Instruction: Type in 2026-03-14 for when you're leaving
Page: home
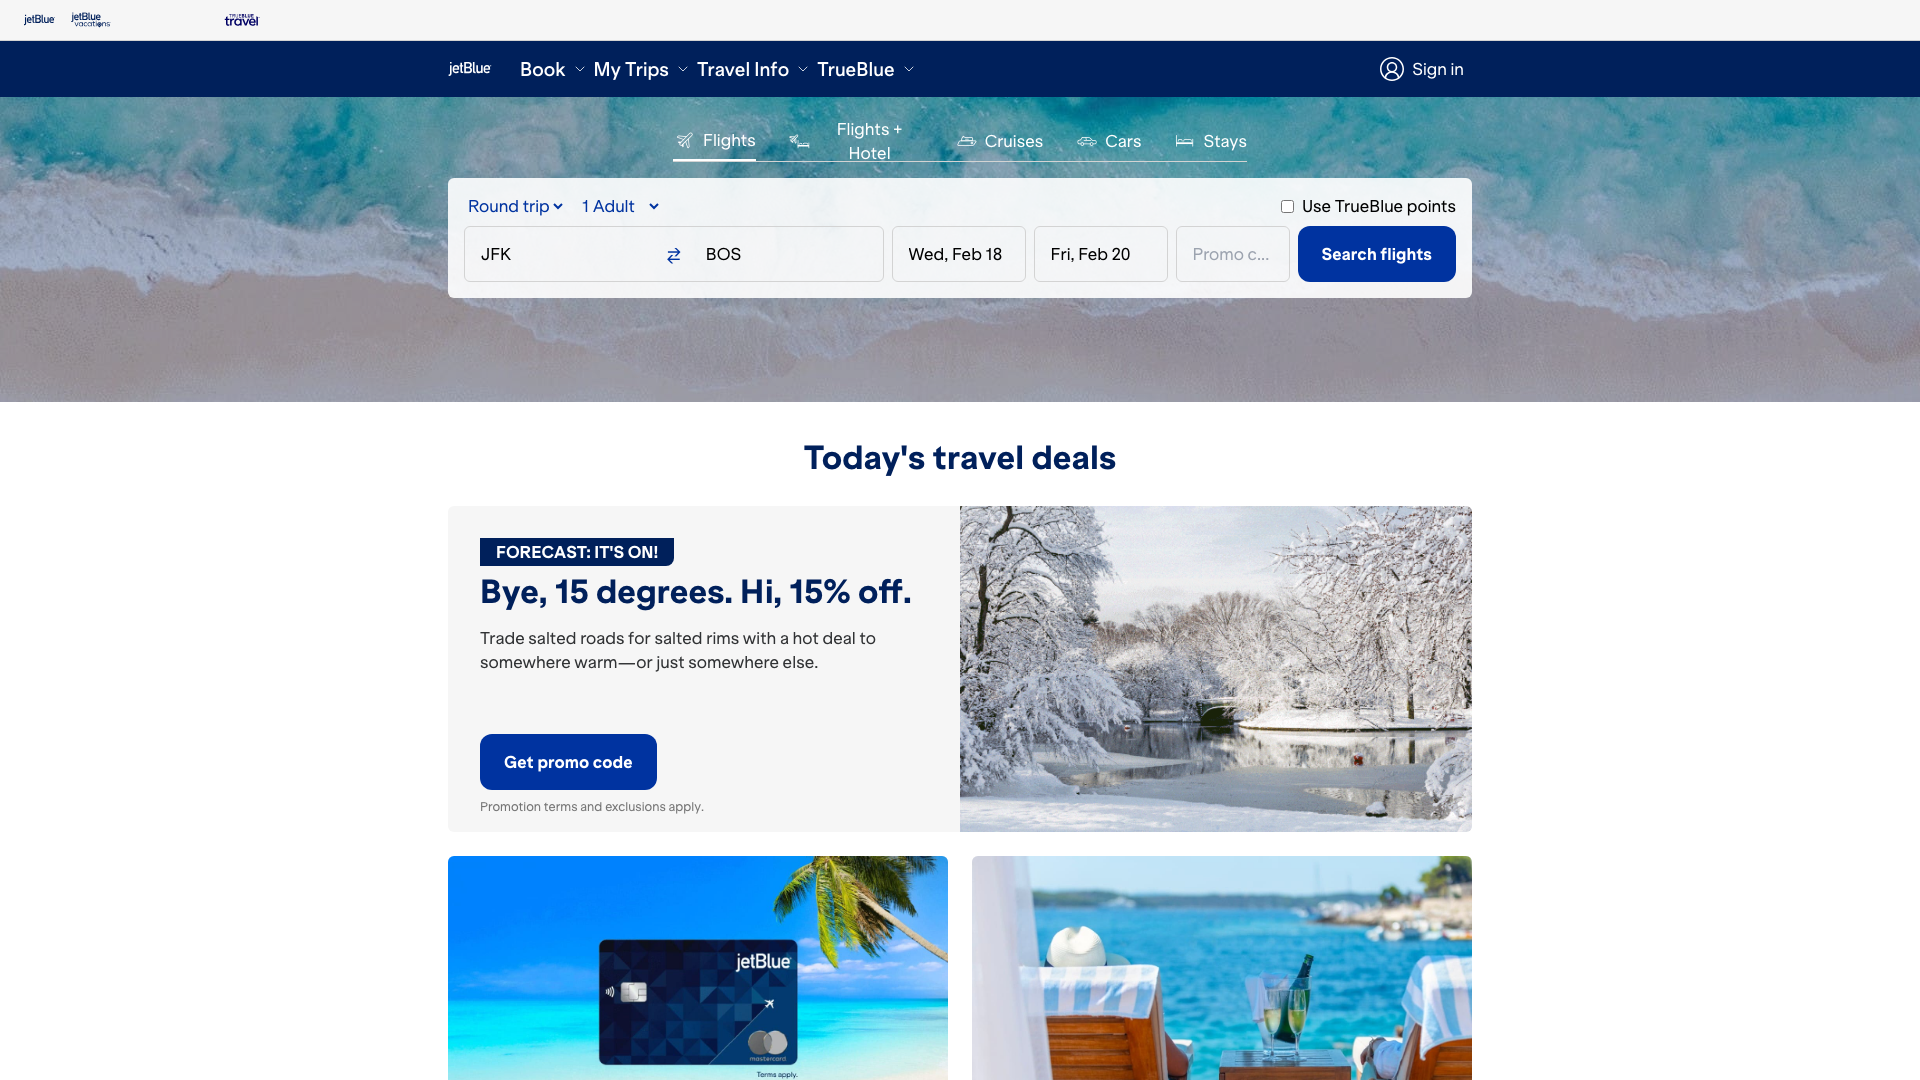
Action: type